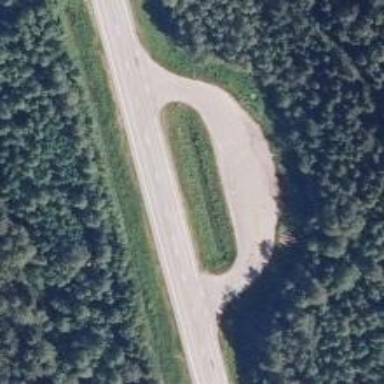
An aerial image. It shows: Rest area along the road.